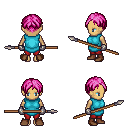
a pixel art fantasy rpg character, female body template, human, tanned skin, teal tunic, red pants, pink parted hairstyle, metal gloves, brown shoes, spear, four views (front, back, left, right), 2x2 character sprite sheet, small pixel art, hard edges, no anti-aliasing